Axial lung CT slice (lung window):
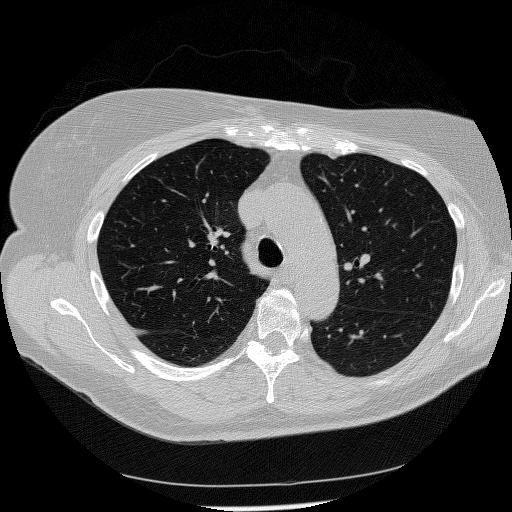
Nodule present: no